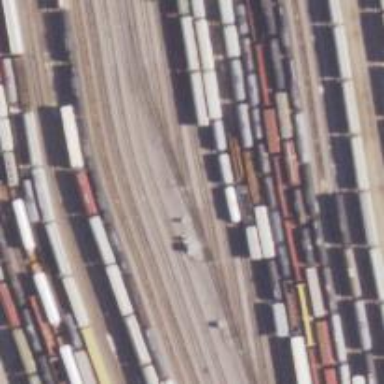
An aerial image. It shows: Railway yard used for servicing trains.